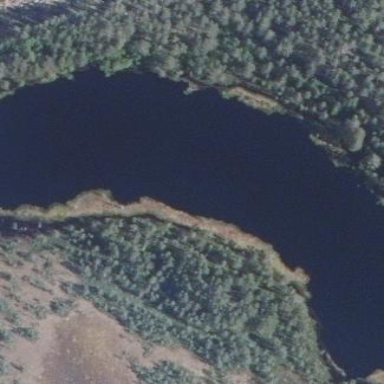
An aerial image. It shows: Serene lake surrounded by nature.